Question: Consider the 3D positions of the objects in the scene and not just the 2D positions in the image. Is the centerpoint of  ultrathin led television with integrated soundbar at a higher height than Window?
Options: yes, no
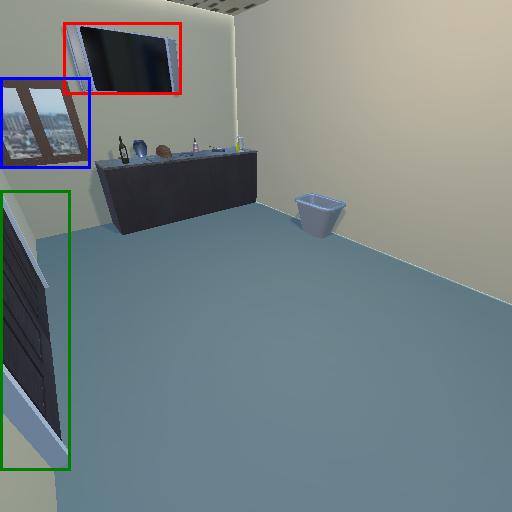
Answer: yes